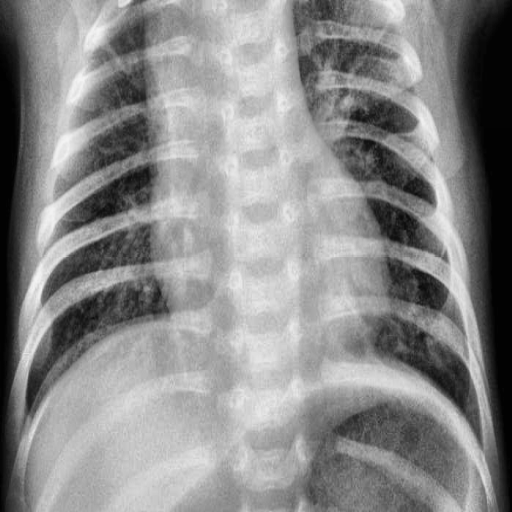
Finding: PNEUMONIA